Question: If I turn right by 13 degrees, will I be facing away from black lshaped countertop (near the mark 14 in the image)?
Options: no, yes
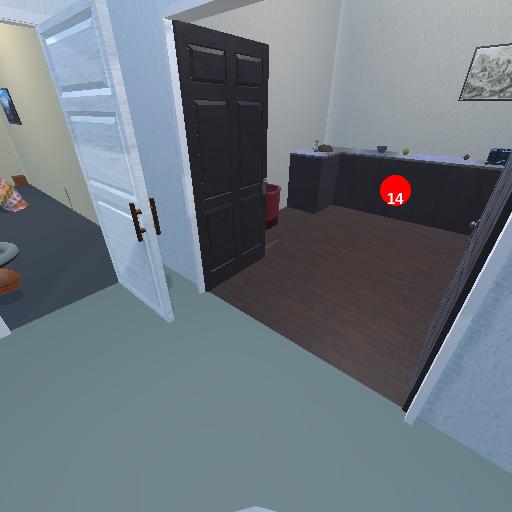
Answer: no